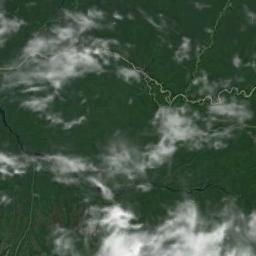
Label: cloud